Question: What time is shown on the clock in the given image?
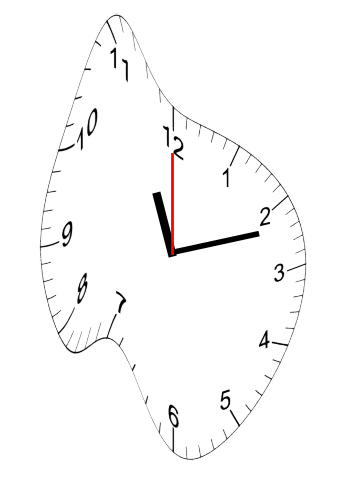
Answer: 11:12:00